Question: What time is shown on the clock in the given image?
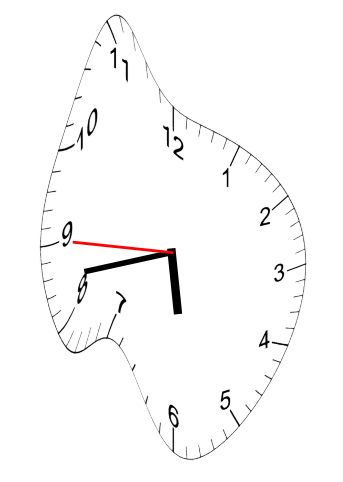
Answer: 05:42:45